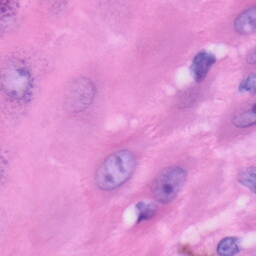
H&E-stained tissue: Skin